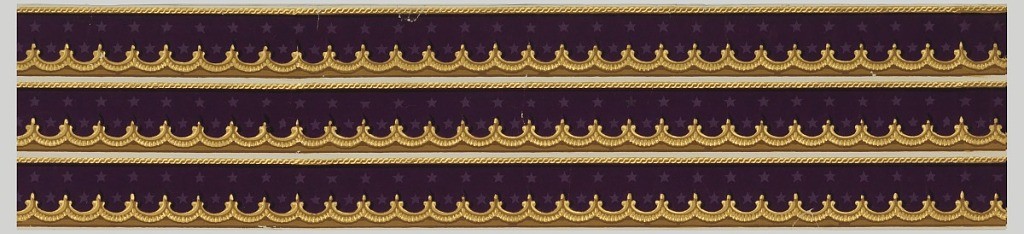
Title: Border
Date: ca. 1850
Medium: Machine-printed paper, gilt, flocked
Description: Gilt arcade pattern over purple flocking, with lighter violet stars on it; edged with a rope pattern.